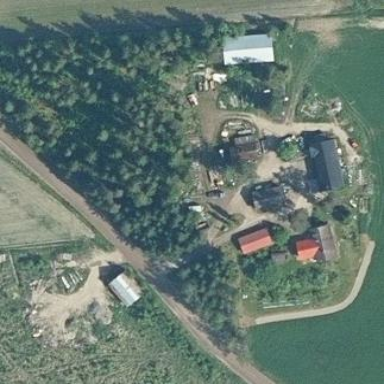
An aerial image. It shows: Farmyard area.